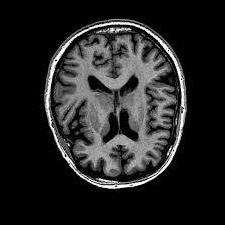
Label: notumor